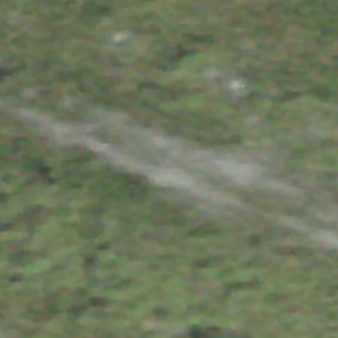
Label: other